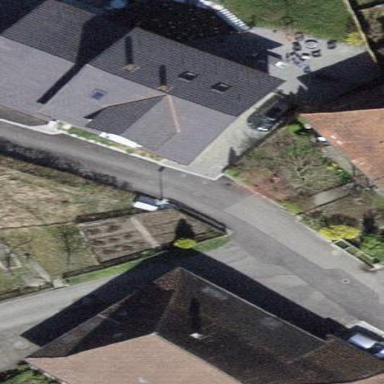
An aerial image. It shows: Simple and straightforward house.